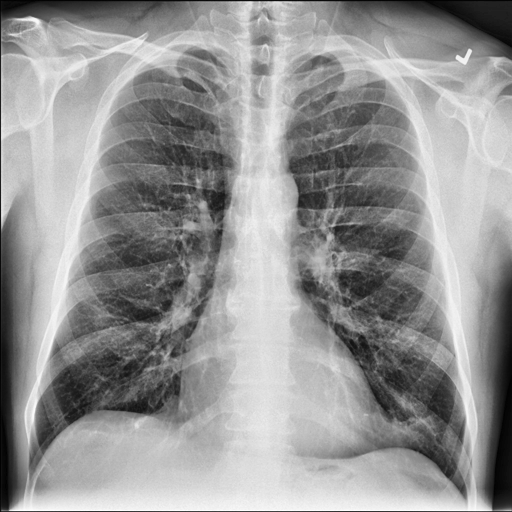
Finding: NORMAL